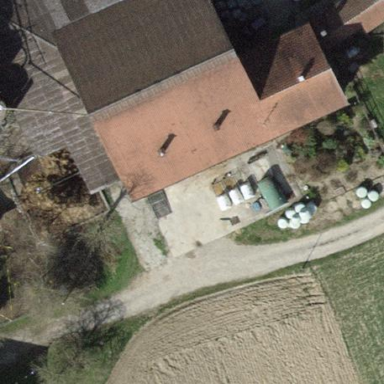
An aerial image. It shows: Farmyard area.